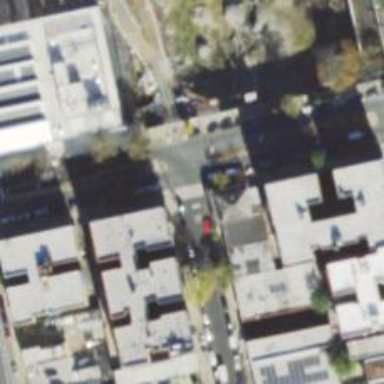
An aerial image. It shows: Residential road with asphalt surface and separate sidewalk.